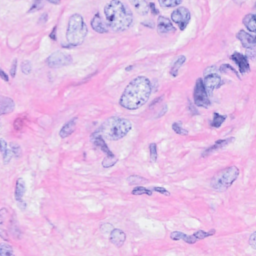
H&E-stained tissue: Breast